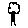
Label: tree